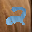
Label: 2